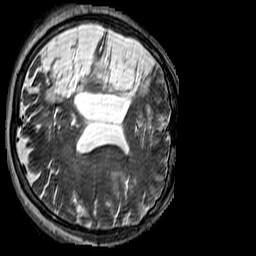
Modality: T2w
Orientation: axial
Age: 49
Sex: male
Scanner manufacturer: siemens
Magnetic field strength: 3 T
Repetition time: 3.2 s
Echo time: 0.212 s